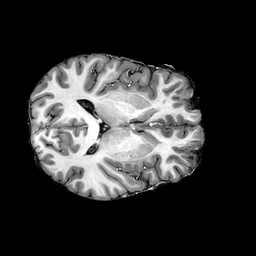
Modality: T1w
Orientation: axial
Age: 32
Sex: male
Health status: ill